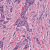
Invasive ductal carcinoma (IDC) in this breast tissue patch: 1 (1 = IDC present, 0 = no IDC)